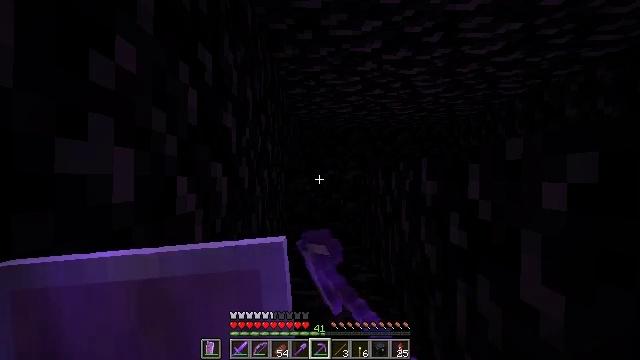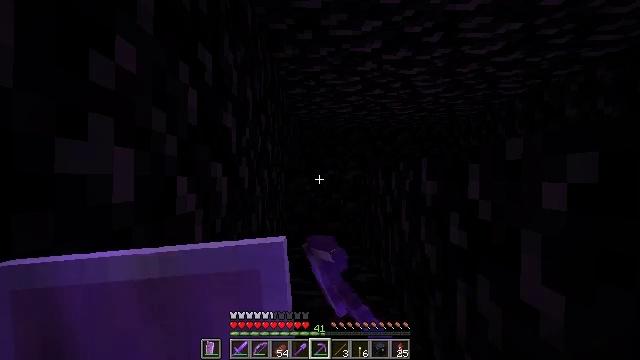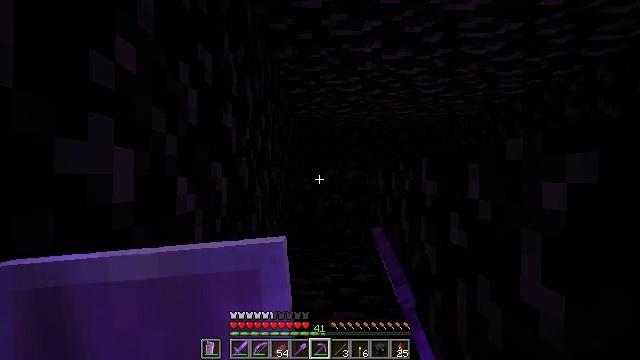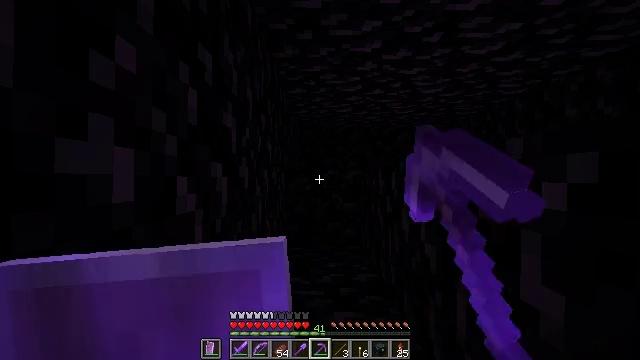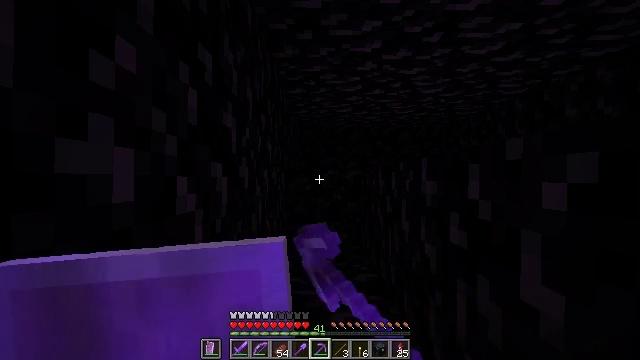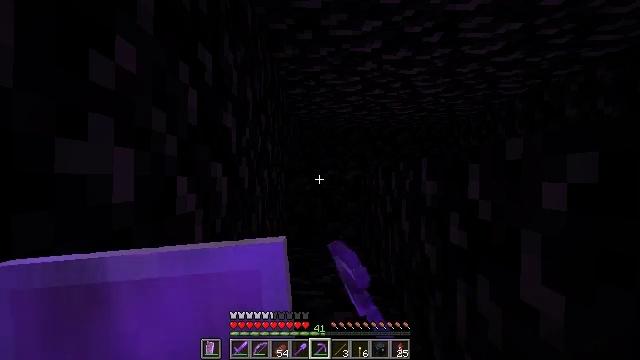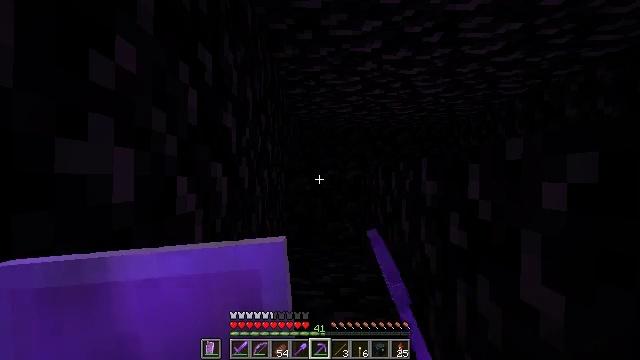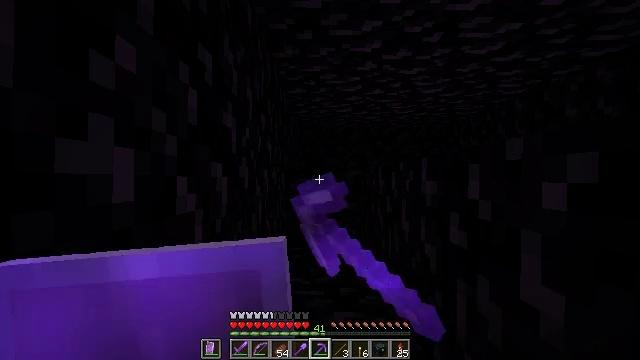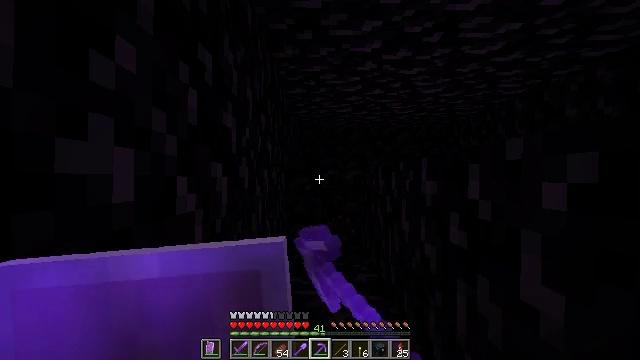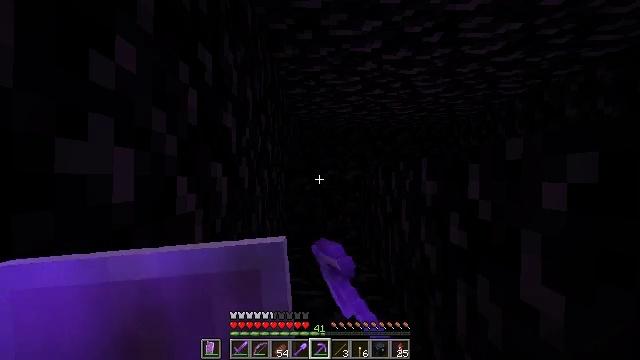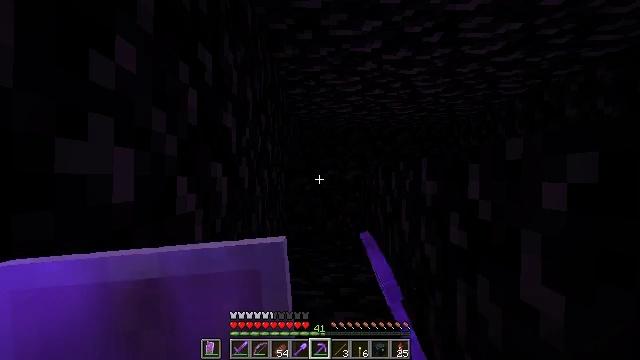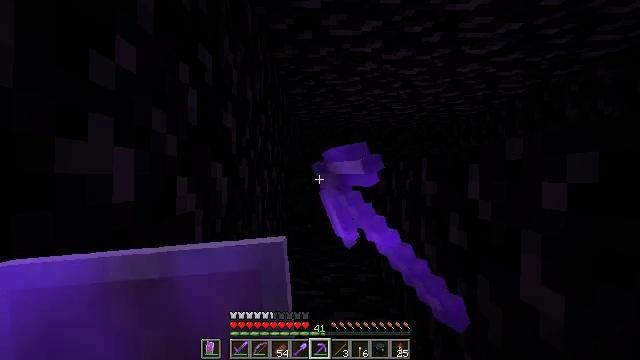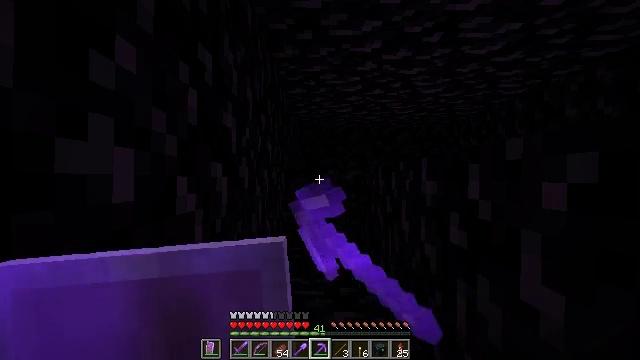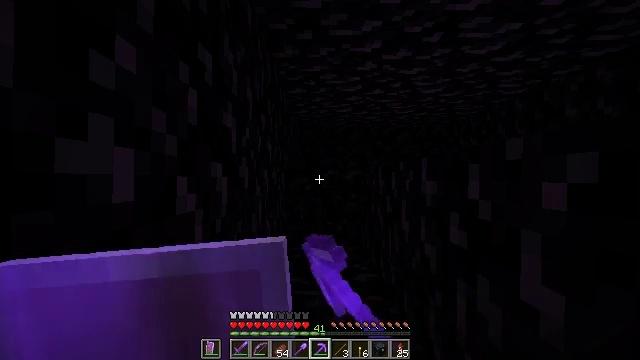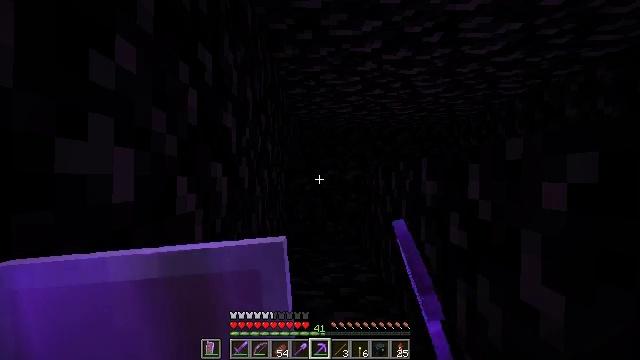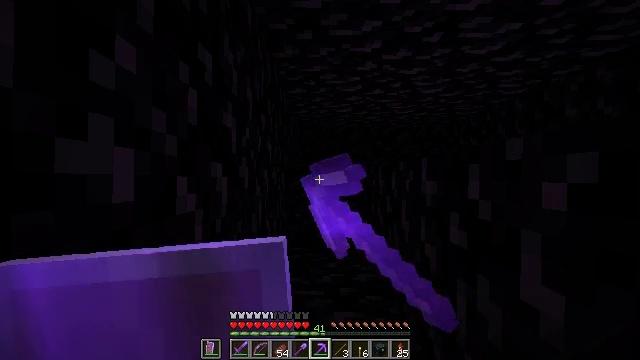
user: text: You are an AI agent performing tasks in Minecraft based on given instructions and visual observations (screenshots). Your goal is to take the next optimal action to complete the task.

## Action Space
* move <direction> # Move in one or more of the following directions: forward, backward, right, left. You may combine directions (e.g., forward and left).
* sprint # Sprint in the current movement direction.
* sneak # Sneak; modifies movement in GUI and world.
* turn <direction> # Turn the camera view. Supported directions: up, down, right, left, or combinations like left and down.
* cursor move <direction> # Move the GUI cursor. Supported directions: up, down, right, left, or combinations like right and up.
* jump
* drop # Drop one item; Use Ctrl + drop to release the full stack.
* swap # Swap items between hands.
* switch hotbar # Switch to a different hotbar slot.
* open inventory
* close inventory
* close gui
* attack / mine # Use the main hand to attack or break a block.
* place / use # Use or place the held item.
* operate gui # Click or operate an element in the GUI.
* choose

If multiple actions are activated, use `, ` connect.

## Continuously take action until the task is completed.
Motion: motion action
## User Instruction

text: Collect obsidian for crafting.
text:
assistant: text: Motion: attack / mine
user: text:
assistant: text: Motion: attack / mine
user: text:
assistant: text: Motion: attack / mine
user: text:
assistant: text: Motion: attack / mine
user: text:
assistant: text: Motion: attack / mine
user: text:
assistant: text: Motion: attack / mine
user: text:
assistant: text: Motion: attack / mine
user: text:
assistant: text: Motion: attack / mine
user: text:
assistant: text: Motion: attack / mine
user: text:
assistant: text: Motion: attack / mine
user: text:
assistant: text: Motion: attack / mine
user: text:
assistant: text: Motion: attack / mine
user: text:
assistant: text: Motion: attack / mine
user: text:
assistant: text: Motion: attack / mine
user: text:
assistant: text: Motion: attack / mine
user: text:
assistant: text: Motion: attack / mine
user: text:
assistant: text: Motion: attack / mine
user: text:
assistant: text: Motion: attack / mine
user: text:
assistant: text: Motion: attack / mine
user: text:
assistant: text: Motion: attack / mine
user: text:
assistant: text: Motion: attack / mine
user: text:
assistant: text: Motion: attack / mine
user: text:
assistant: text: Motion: attack / mine
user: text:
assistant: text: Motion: attack / mine
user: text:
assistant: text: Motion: attack / mine
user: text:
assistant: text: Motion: attack / mine
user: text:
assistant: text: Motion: attack / mine
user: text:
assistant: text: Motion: attack / mine
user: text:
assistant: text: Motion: attack / mine
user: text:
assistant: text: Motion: attack / mine